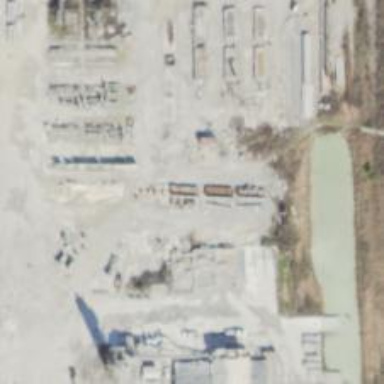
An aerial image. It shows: Industrial area with concrete surface.